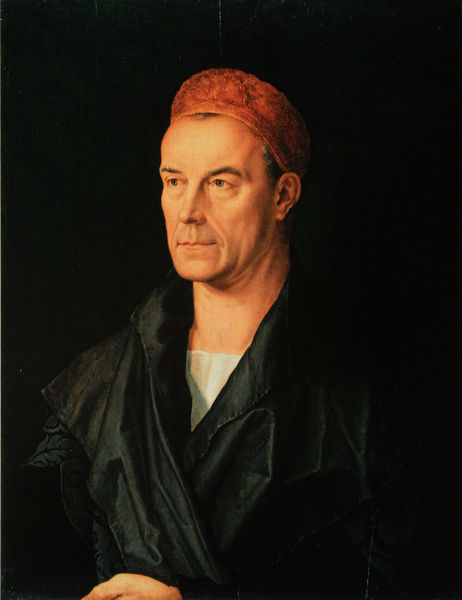
Titel: Bildnis von Jakob II. Fugger mit der Damasthaube
Standort: Berlin
Institution: Staatliche Museen zu Berlin, Gemäldegalerie
Schlagwörter: gemälde, hand, haut, mann, schatten, umhang, weiß, grün, ausschnitt, braun, haar, hintergrund, hut, licht, mund, nase, ohr, orange, schwarz, stirn, blick, rot, tuch, haube, malerei, muster, hemd, jacke, kappe, mütze, augen, falten, gesicht, inkarnat, kragen, mensch, bildnis, hals, herr, hände, portrait, porträt, öl, auge, geistlicher, gewand, haare, mantel, adel, kaufmann, person, augenbrauen, brustbild, lippen, ohren, renaissance, seide, vornehm, kopfbedeckung, lächeln, wangen, beleuchtung, ölgemälde, könig, langeweile, ernst, schmal, streng, brauen, büste, grimmig, pupillen, schimmer, inkarant, mundwinkel, brokat, nasenloch, wangenknochen, halbprofil, rasiert, priester, haaransatz, habe, schmallippig, rote mütze, würde, schwarze jacke, albrecht dürer, weisses hemd, holbein, moslem, floreal, schwarzes gewand, mnatel, dreiviertelportrait, jakob fugger, pupuillen, kein bart, falt, linlks, rote kopfbedeckung